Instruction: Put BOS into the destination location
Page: home
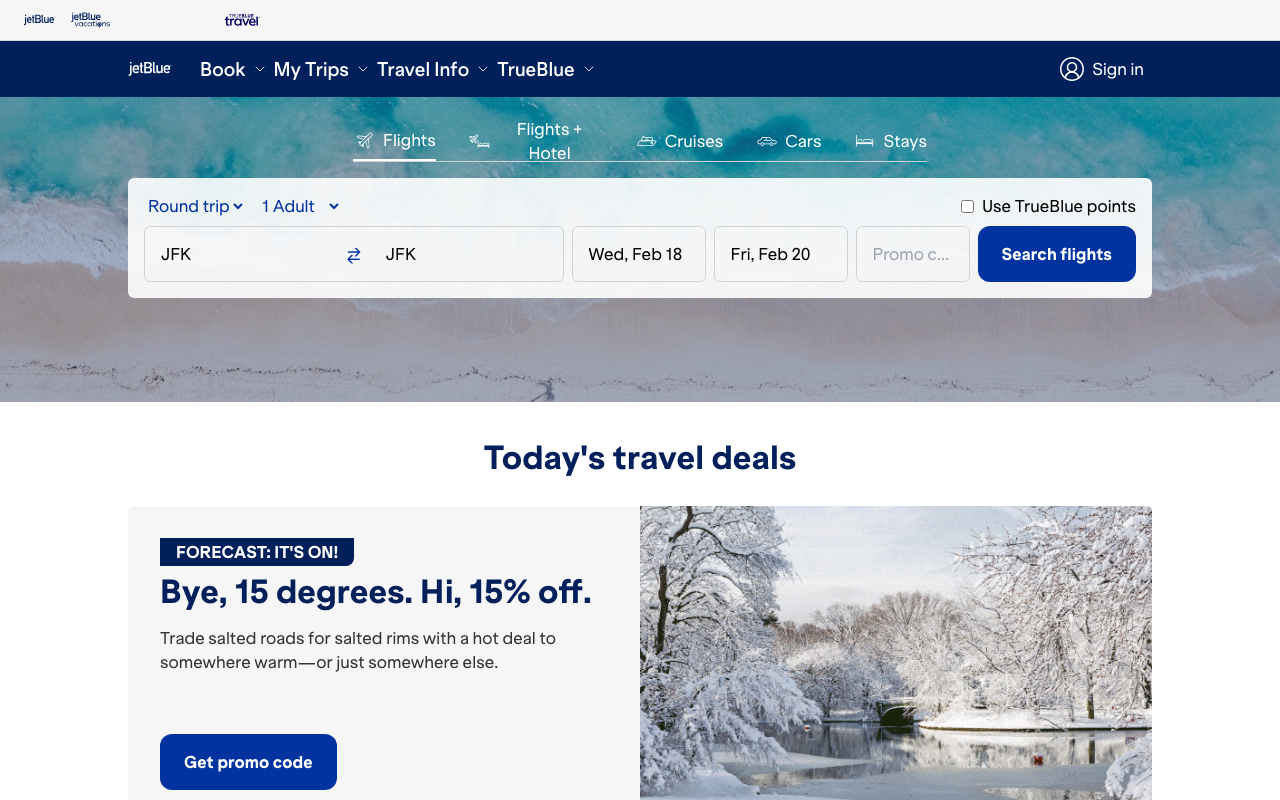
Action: type